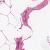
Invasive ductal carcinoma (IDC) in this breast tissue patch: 0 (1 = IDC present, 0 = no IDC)